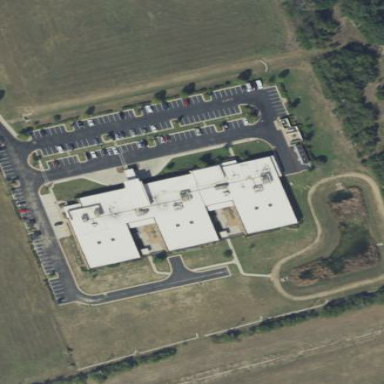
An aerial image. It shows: Hospital building.